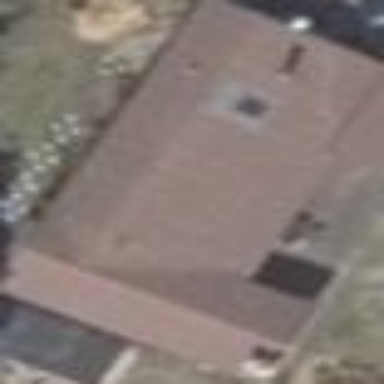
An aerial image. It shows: Detached building.